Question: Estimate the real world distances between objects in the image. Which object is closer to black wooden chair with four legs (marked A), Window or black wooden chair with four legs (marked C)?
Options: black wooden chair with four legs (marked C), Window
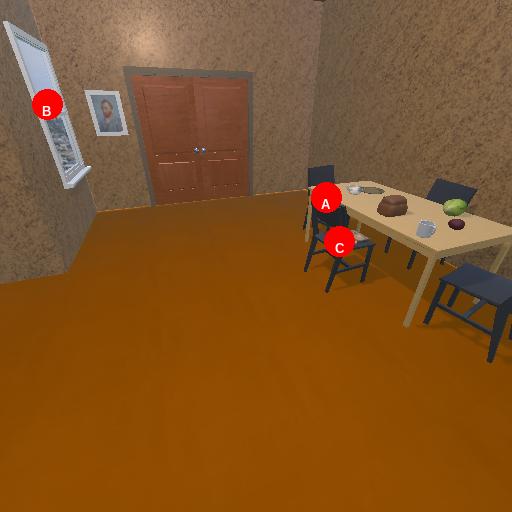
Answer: black wooden chair with four legs (marked C)